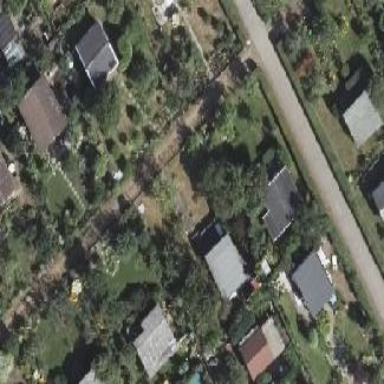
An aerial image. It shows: Plot in the allotments.